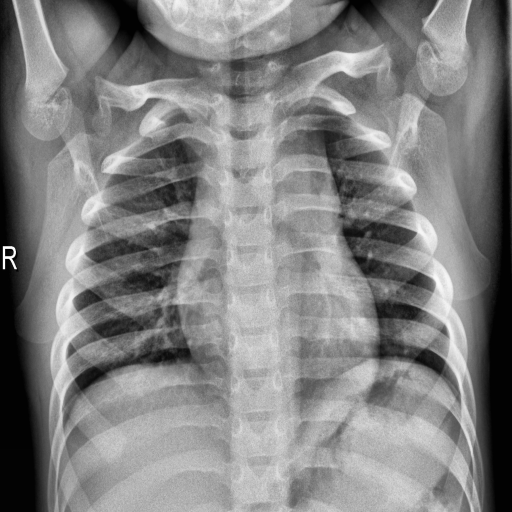
Finding: NORMAL